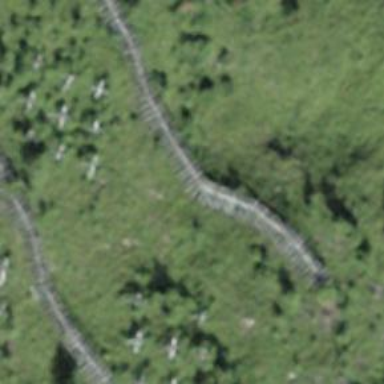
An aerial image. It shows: Avalanche protection barrier.